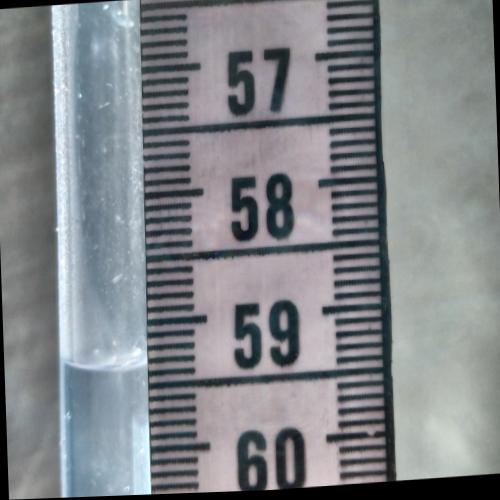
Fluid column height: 59.3 cm